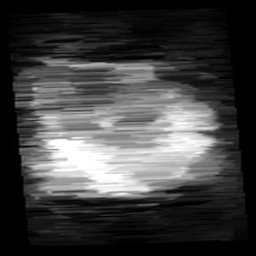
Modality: minIP
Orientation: coronal
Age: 10
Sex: male
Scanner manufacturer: siemens
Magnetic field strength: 3 T
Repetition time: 0.027 s
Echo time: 0.02 s